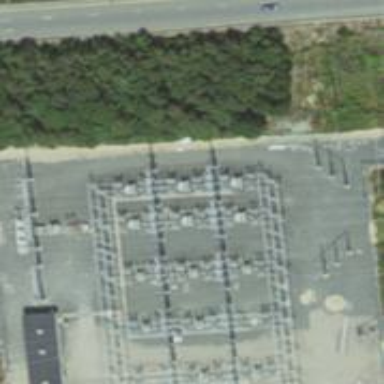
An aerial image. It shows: Switch for power supply.